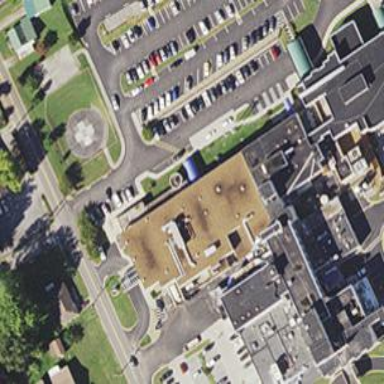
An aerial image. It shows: Hospital building.